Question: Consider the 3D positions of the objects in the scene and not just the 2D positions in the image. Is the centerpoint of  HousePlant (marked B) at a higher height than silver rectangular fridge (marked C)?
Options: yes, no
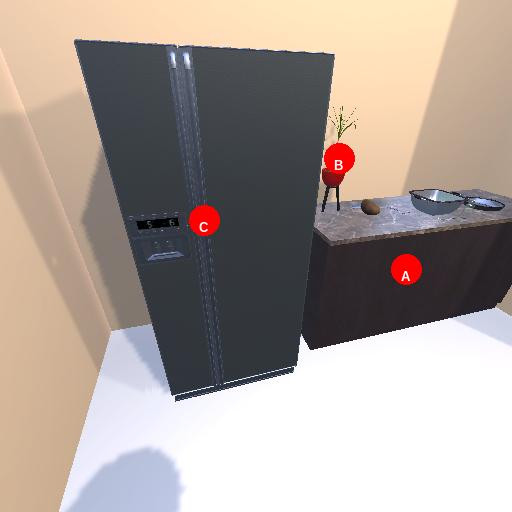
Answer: yes